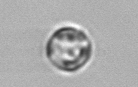
Label: Thalassiosira